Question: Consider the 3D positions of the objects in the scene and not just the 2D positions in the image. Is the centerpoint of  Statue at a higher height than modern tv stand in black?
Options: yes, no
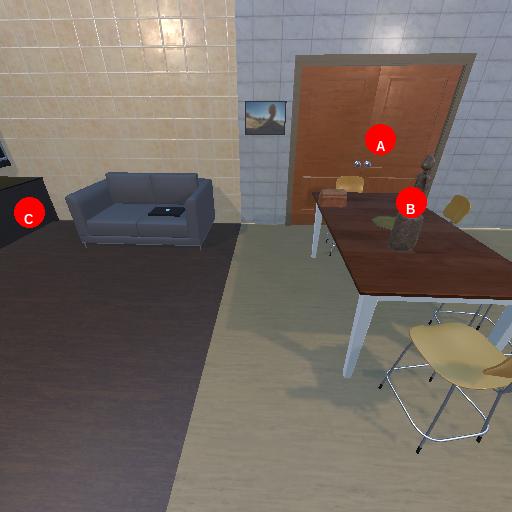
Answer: yes